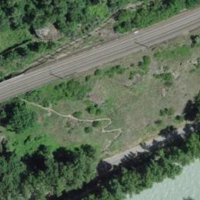
EUNIS habitat code: 23
Species observed at this site:
Bufo bufo